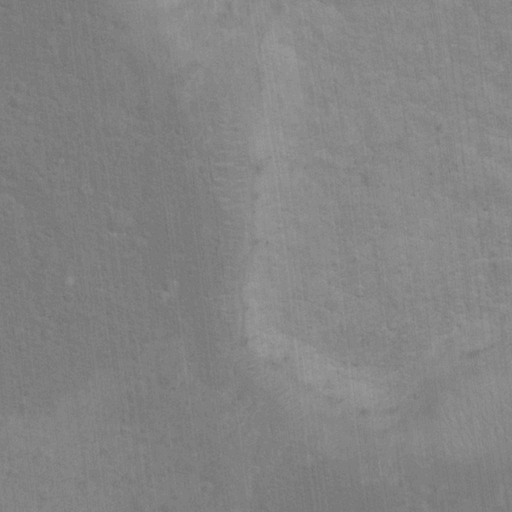
Objects detected: cone